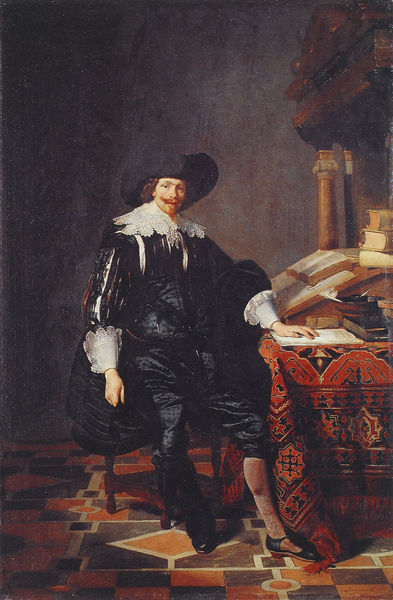
Titel: Porträt eines Herrn
Künstler: Thomas de Keyser
Institution: Paris, Musée du Louvre
Schlagwörter: feder, gemälde, hand, mann, umhang, weiß, sitzen, braun, hut, orange, schwarz, stuhl, säule, säulen, tisch, rot, teppich, bart, halten, kragen, spitze, ärmel, bildnis, herr, portrait, porträt, boden, gewand, sitzend, adel, adlig, spanien, bücher, schreibtisch, fußboden, schuhe, lehnen, lesen, glänzen, metall, strumpf, rüschen, wade, waden, schnauzer, strümpfe, buch, zettel, manschetten, mosaik, schuh, pinsel, ritter, spitzbart, brief, schreiben, schnallenschuh, bibliothek, lesepult, orientteppich, schrein, bildung, sombrero, musketier, mantek, 1600